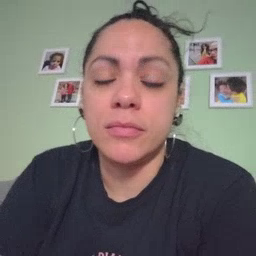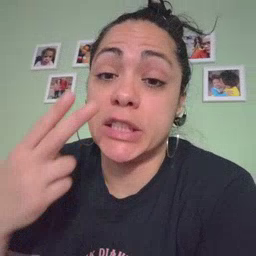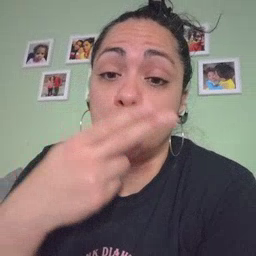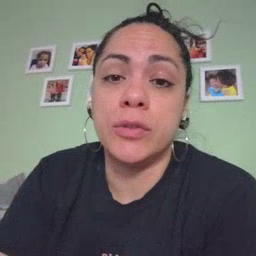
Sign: scissors